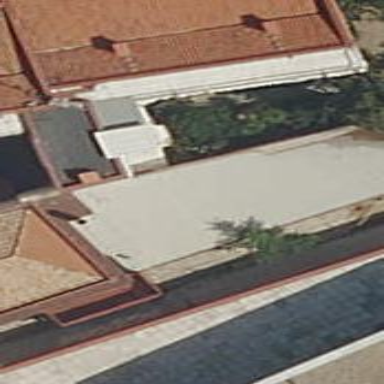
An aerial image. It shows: Part of building.